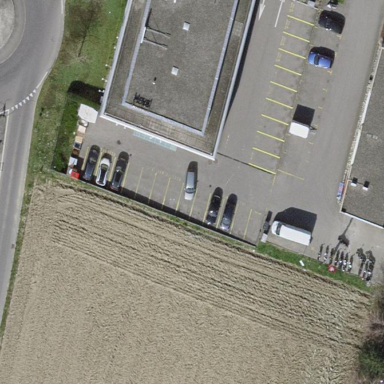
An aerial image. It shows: Street side parking area.